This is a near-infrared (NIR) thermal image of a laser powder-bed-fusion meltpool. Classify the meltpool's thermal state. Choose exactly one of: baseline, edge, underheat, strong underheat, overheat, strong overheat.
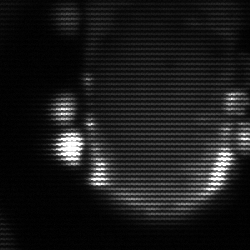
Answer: baseline